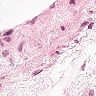
Metastatic tissue present: no